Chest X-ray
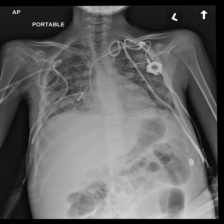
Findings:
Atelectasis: negative
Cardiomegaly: negative
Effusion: negative
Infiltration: negative
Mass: negative
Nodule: negative
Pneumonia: negative
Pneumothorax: negative
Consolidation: negative
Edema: negative
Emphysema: negative
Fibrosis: negative
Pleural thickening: negative
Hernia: negative